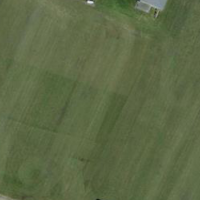
EUNIS habitat code: 25
Species observed at this site:
Filipendula ulmaria